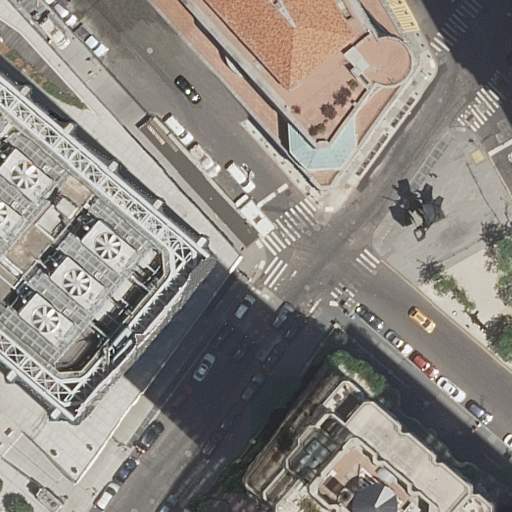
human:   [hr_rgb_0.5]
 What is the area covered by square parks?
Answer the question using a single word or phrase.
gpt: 0m2

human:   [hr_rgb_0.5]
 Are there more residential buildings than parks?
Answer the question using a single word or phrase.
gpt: yes

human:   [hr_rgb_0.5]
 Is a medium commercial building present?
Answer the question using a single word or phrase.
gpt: no

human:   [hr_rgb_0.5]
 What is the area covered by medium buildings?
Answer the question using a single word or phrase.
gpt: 459m2

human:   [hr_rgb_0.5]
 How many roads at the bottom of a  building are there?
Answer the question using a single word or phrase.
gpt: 6

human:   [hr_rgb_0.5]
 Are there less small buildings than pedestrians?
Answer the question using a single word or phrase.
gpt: no

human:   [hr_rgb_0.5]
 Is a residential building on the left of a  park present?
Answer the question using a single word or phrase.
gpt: yes

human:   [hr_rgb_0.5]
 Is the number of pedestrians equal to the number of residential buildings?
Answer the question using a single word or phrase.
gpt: no

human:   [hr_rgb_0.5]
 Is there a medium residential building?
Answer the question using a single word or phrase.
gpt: yes

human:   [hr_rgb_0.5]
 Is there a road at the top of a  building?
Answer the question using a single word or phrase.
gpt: yes

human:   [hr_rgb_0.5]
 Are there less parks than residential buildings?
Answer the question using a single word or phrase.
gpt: yes

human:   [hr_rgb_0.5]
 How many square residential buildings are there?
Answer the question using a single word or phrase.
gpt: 0

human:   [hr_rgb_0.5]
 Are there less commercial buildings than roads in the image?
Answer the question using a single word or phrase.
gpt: yes

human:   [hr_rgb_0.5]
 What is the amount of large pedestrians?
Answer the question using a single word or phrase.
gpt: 1

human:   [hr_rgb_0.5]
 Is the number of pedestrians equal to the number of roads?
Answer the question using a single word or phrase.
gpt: no

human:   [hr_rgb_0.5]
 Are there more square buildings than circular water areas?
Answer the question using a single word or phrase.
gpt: no

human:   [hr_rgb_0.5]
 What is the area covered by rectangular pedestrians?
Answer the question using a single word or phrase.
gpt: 5m2

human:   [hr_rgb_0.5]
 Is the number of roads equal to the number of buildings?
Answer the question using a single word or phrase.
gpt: no

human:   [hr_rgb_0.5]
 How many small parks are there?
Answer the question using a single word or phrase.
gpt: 1

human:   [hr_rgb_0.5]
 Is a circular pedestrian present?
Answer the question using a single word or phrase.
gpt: no

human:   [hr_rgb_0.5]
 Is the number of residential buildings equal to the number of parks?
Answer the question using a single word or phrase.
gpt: no

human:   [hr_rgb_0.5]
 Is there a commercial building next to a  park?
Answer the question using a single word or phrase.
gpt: no

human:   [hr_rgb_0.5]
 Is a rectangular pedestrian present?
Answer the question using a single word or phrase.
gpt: yes

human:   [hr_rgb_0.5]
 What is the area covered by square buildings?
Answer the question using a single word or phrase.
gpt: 0m2

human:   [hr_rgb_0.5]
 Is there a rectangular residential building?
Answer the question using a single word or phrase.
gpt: yes

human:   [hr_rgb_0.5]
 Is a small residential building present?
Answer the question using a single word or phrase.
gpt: yes

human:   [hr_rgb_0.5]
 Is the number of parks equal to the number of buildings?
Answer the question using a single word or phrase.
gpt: no

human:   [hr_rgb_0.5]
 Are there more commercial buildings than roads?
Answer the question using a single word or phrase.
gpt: no

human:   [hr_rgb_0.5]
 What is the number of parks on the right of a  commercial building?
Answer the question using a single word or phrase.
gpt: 0

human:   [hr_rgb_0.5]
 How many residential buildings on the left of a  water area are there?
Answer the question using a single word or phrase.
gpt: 0

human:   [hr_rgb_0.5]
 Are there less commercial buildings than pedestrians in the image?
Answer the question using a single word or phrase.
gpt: yes

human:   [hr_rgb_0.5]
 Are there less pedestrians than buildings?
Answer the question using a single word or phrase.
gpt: yes

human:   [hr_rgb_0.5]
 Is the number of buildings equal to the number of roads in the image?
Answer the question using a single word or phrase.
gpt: no

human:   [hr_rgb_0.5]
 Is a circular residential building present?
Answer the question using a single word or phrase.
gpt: no

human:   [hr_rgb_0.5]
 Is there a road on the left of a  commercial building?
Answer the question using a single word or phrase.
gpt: no

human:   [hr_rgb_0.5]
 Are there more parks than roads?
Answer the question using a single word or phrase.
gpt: no